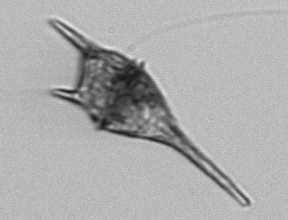
Label: Tripos_lineatus